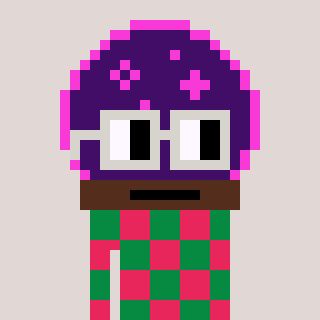
a pixel art character with square light gray glasses, a crystalball-shaped head and a redpinkish-colored body on a warm background